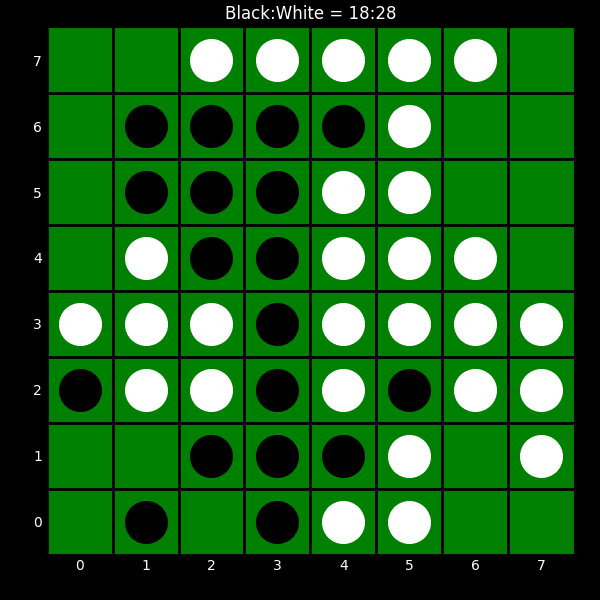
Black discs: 18
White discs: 28